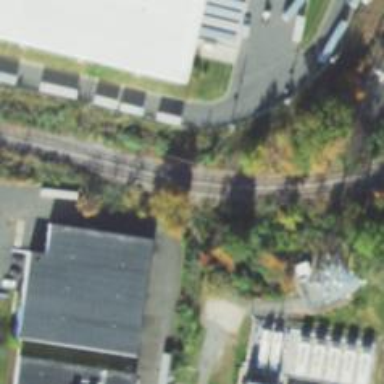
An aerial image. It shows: Railway siding for service.